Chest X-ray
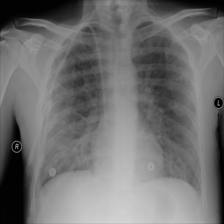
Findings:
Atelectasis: negative
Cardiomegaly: negative
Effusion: negative
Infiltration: negative
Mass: negative
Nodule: negative
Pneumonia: negative
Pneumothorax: negative
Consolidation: negative
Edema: positive
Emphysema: negative
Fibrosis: negative
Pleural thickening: negative
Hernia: negative